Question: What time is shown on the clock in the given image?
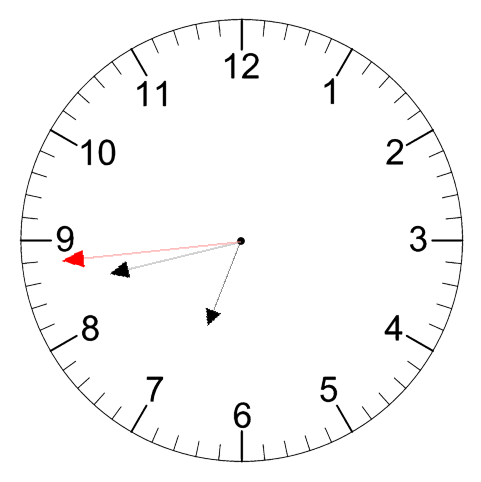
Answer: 06:42:44